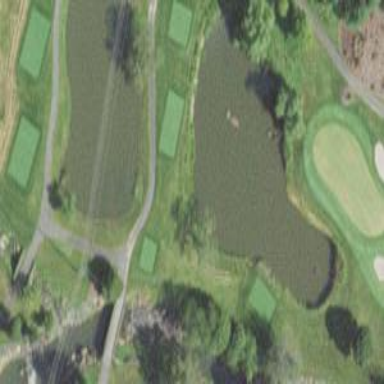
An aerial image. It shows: Picturesque scene of golf course with lateral water hazard.